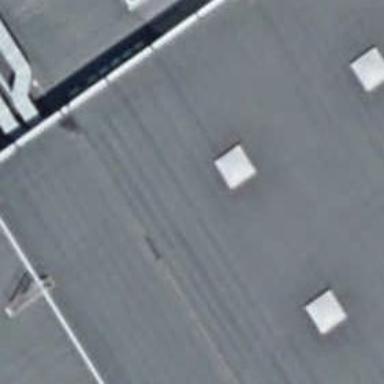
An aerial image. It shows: Clothing store.